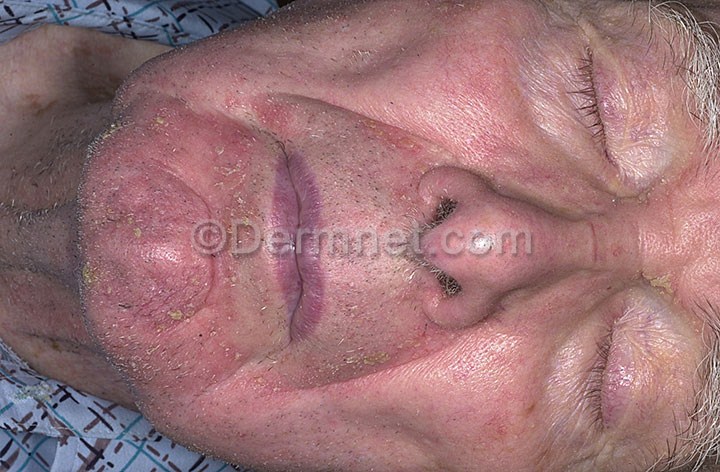
Disease: Psoriasis pictures Lichen Planus and related diseases